Question: I have to make a table layout like this. I have been trying in a lot of ways, but I cant do the same.
Here is a screenshot of what I am trying to achieve.

Thank you.
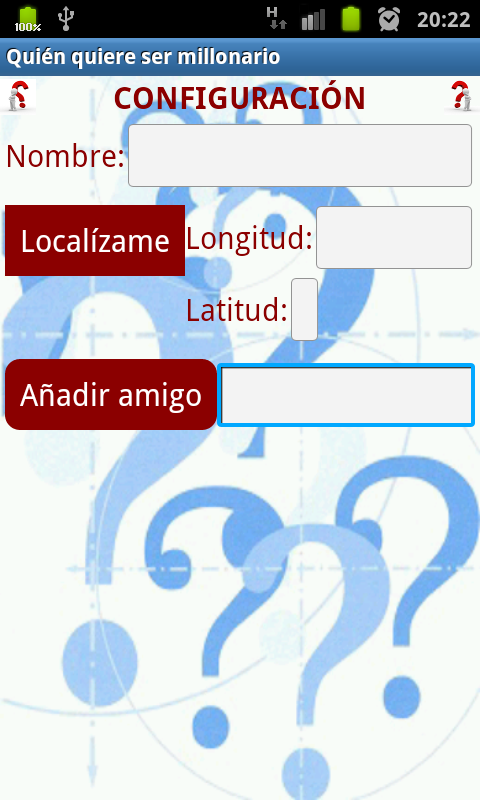
Answer: Well, you can do it like this with some modifications as per your requirement..
'''
<?xml version="1.0" encoding="UTF-8"?>
<RelativeLayout xmlns:android="http://schemas.android.com/apk/res/android"
android:layout_width="fill_parent"
android:layout_height="fill_parent"
android:background="@android:color/background_light" >
<LinearLayout
android:id="@+id/first_row"
android:layout_width="fill_parent"
android:layout_height="wrap_content"
android:orientation="horizontal"
android:weightSum="2" >
<TextView
android:layout_width="wrap_content"
android:layout_height="wrap_content"
android:layout_weight="1"
android:text="Nombre : "
android:textColor="@android:color/black" />
<EditText
android:layout_width="wrap_content"
android:layout_height="wrap_content"
android:layout_weight="1"
android:hint="Enter your field"
android:textColor="@android:color/black" />
</LinearLayout>
<LinearLayout
android:id="@+id/second_row"
android:layout_width="fill_parent"
android:layout_height="wrap_content"
android:layout_below="@id/first_row"
android:orientation="horizontal"
android:weightSum="3" >
<Button
android:layout_width="wrap_content"
android:layout_height="wrap_content"
android:layout_weight="1"
android:text="Localizame" />
<TextView
android:layout_width="wrap_content"
android:layout_height="wrap_content"
android:layout_weight="1"
android:text="Nombre : "
android:textColor="@android:color/black" />
<EditText
android:layout_width="wrap_content"
android:layout_height="wrap_content"
android:layout_weight="1"
android:hint="Enter your field"
android:textColor="@android:color/black" />
</LinearLayout>
<LinearLayout
android:layout_below="@id/second_row"
android:id="@+id/third_row"
android:layout_width="fill_parent"
android:layout_height="wrap_content"
android:orientation="horizontal"
android:weightSum="2" >
<TextView
android:layout_width="wrap_content"
android:layout_height="wrap_content"
android:layout_weight="1"
android:text="Latitud : "
android:textColor="@android:color/black" />
<EditText
android:layout_width="wrap_content"
android:layout_height="wrap_content"
android:layout_weight="1"
android:hint="Enter your field"
android:textColor="@android:color/black" />
</LinearLayout>
<LinearLayout
android:id="@+id/fourth_row"
android:layout_width="fill_parent"
android:layout_height="wrap_content"
android:layout_below="@id/third_row"
android:orientation="horizontal"
android:weightSum="2" >
<Button
android:layout_width="wrap_content"
android:layout_height="wrap_content"
android:layout_weight="1"
android:text="Anadir Amigo" />
<EditText
android:layout_width="wrap_content"
android:layout_height="wrap_content"
android:layout_weight="1"
android:hint="Enter your field"
android:textColor="@android:color/black" />
</LinearLayout>
</RelativeLayout>
'''